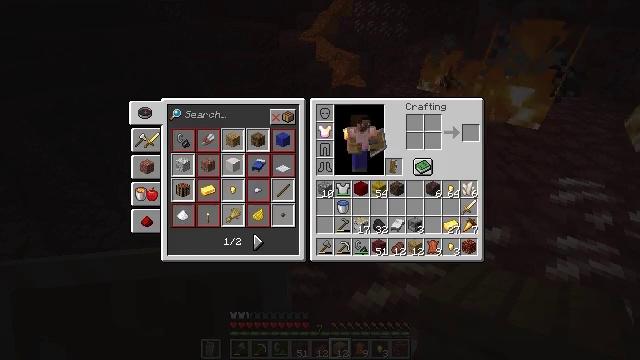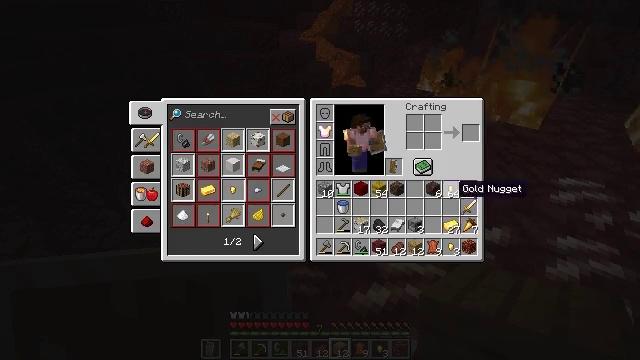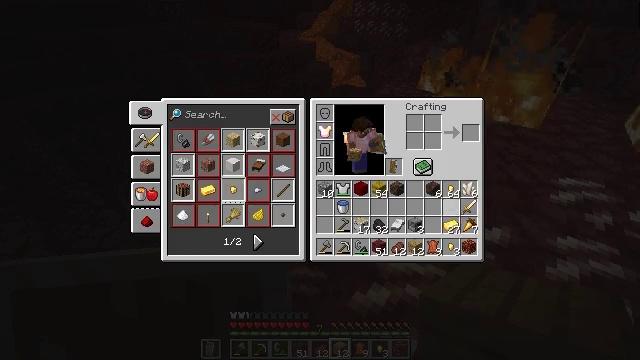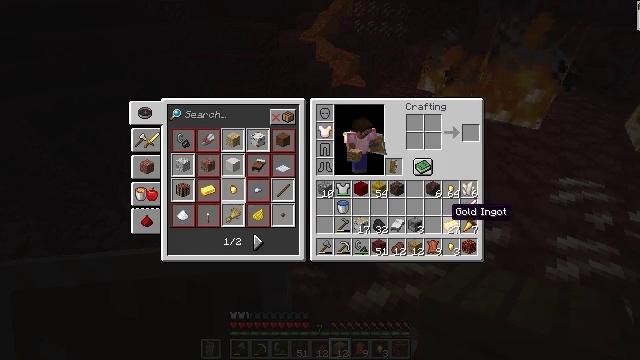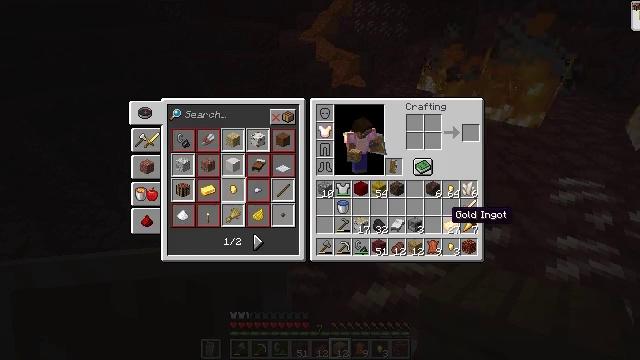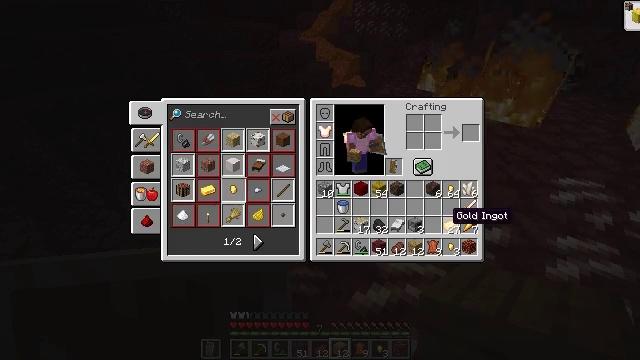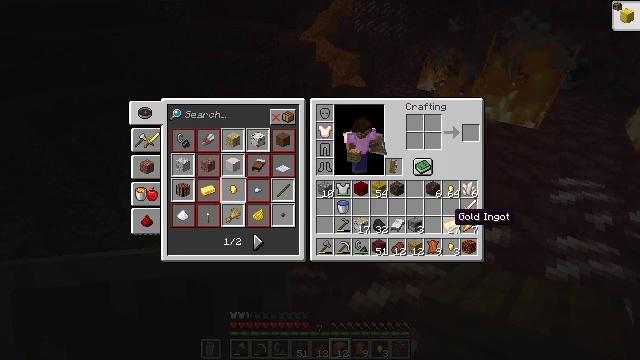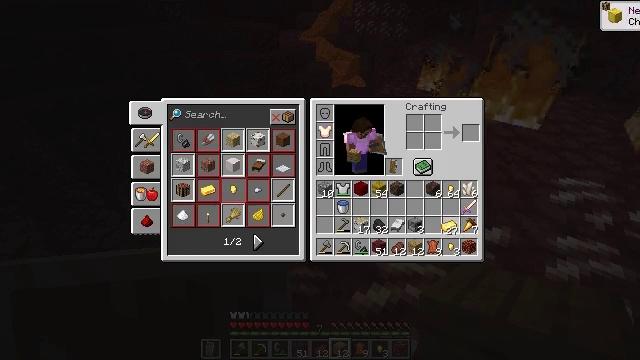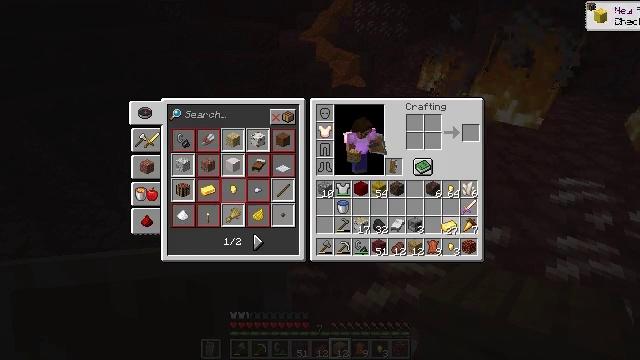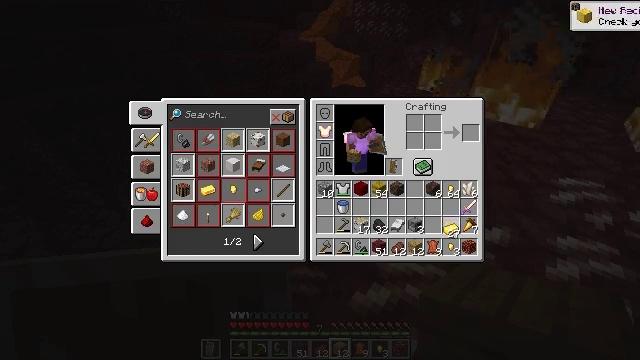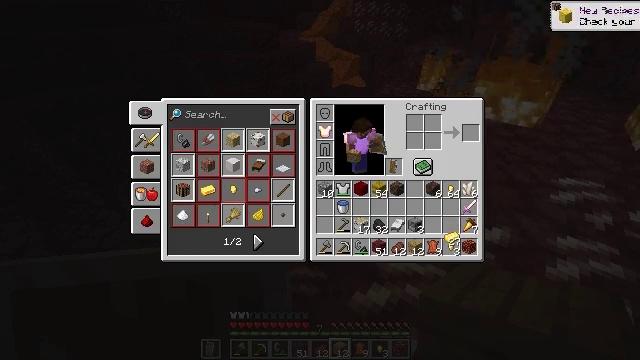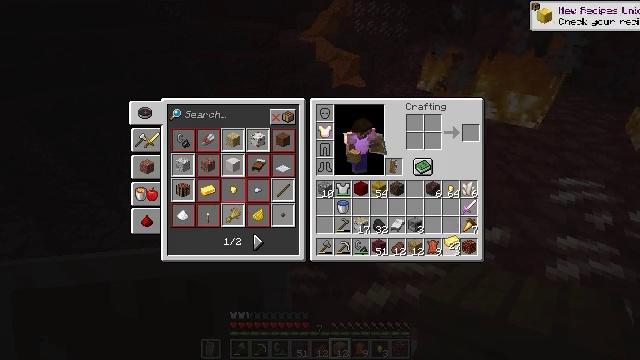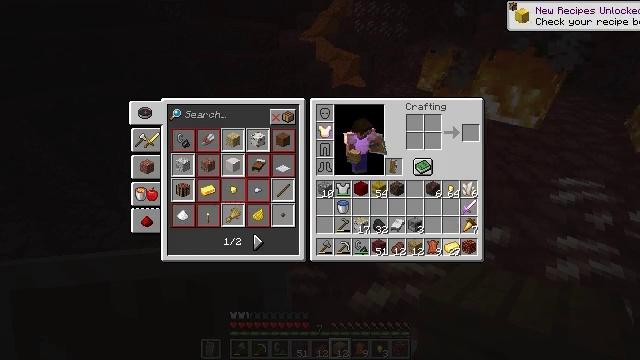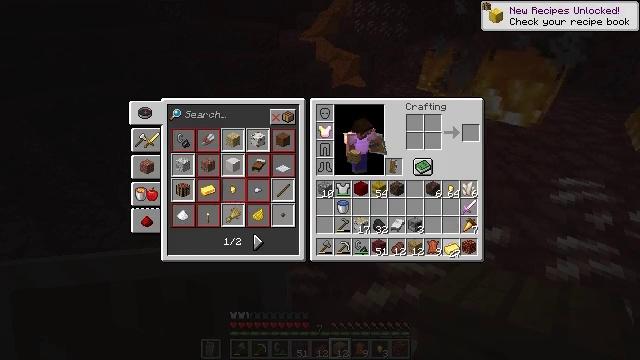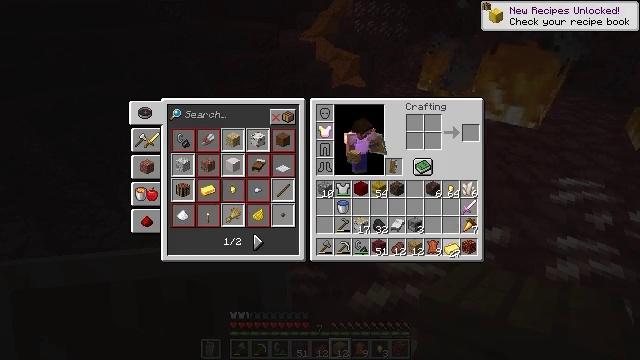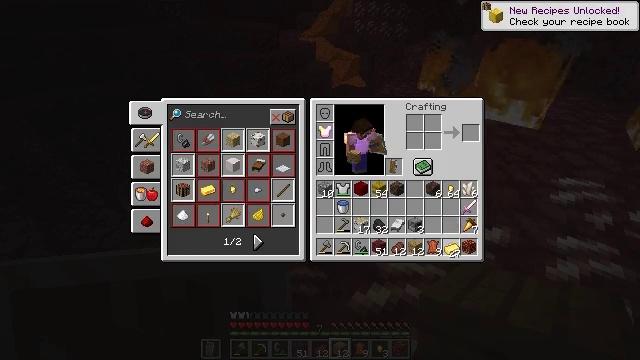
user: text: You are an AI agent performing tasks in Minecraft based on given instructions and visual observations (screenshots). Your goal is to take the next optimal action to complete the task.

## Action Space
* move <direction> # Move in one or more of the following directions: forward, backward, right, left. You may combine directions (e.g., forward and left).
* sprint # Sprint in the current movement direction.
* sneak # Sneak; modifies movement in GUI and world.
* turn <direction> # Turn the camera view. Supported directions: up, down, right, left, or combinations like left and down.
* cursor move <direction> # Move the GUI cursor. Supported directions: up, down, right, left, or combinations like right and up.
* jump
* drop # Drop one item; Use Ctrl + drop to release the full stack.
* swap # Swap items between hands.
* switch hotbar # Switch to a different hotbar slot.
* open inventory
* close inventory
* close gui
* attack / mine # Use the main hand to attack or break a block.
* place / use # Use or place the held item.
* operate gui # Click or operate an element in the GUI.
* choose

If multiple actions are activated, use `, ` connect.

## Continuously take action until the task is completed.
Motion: motion action
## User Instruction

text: Drop a gold ingot.
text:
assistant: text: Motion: cursor move left and down, open gui
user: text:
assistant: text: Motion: cursor move down
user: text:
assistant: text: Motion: no_op
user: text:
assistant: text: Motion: no_op
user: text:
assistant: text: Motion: no_op
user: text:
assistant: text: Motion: no_op
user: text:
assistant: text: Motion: operate gui
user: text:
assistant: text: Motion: operate gui
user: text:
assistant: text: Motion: operate gui
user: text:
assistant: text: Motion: cursor move down
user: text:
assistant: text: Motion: no_op
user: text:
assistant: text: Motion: no_op
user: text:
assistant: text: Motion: operate gui
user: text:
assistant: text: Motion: operate gui
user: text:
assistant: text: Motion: operate gui
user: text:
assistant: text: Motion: no_op
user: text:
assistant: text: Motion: no_op
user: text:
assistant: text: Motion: no_op
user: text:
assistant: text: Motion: no_op
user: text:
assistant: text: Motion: no_op
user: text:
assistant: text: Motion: no_op
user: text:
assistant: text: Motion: operate gui
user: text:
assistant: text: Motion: operate gui
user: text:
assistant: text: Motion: no_op
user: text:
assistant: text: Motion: no_op
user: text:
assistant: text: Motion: no_op
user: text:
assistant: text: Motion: no_op
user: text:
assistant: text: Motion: no_op
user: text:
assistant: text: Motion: no_op
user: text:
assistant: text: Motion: no_op